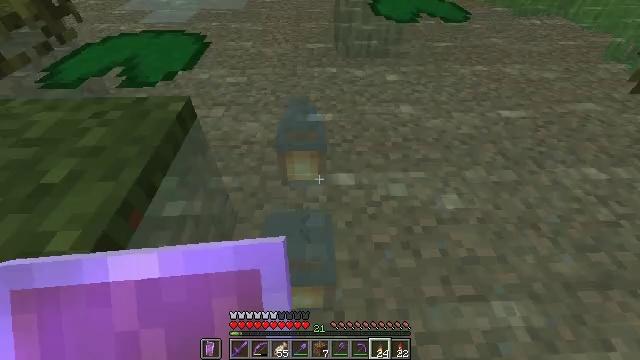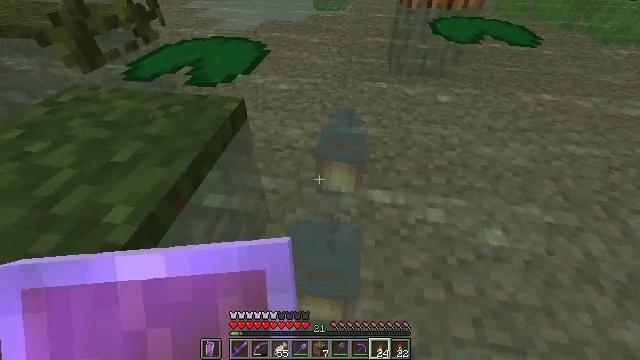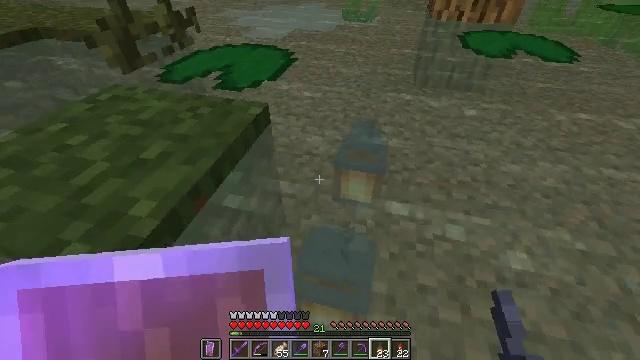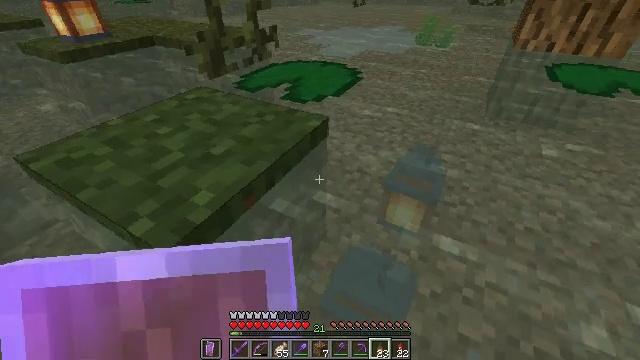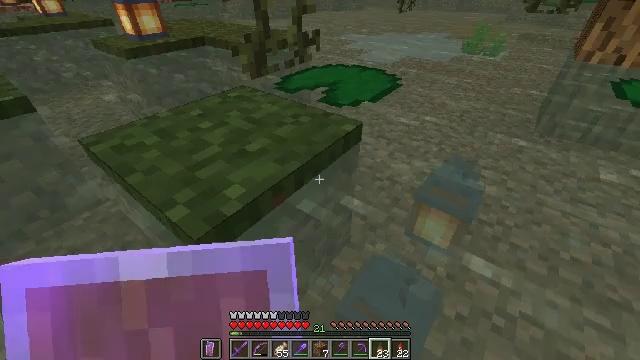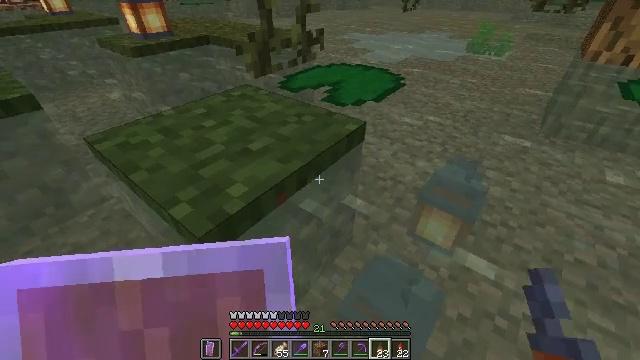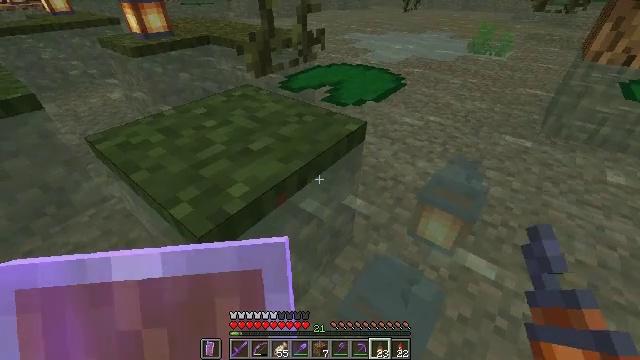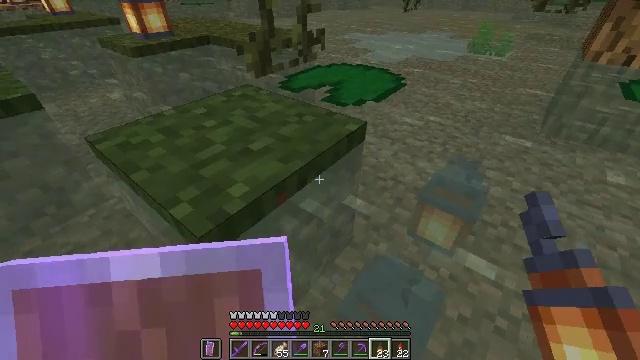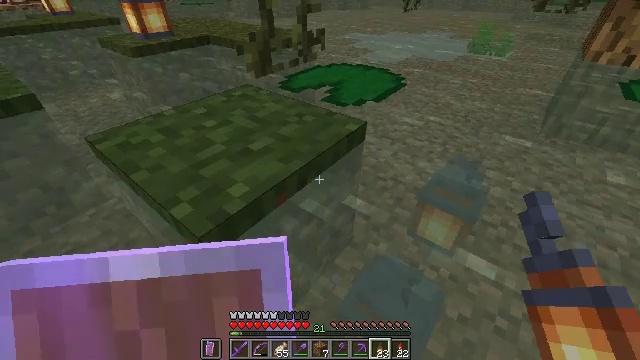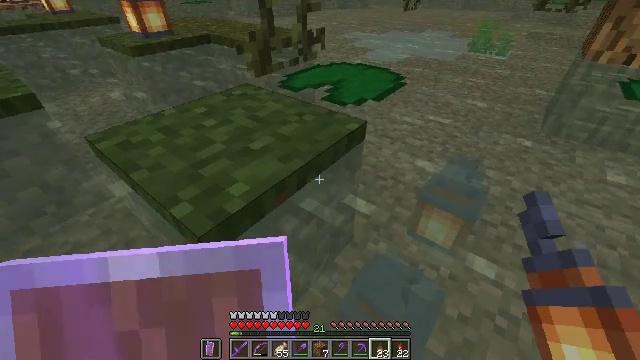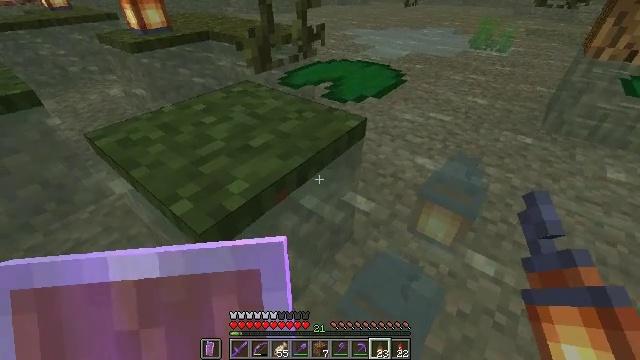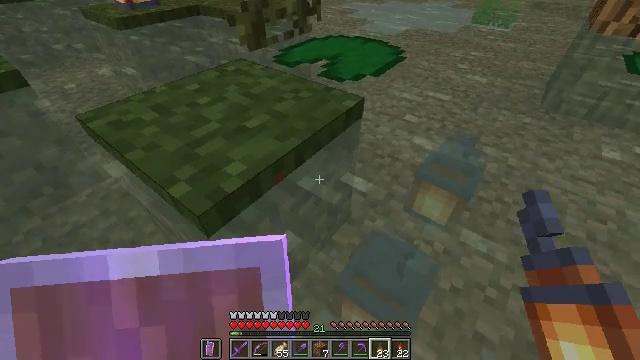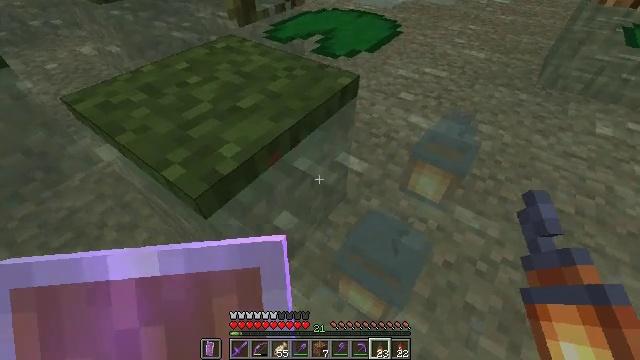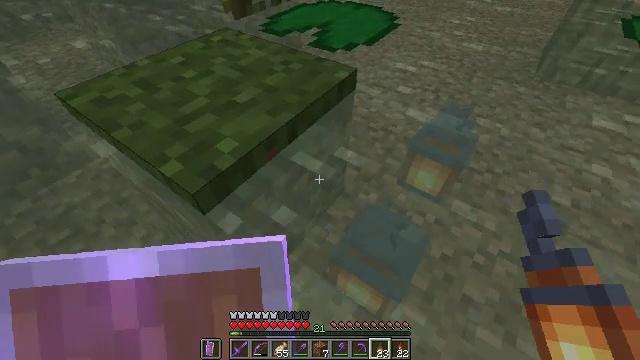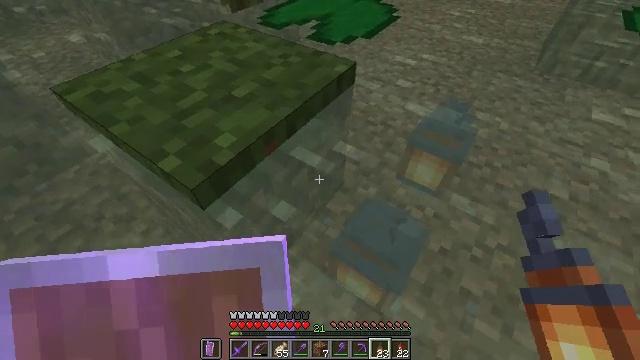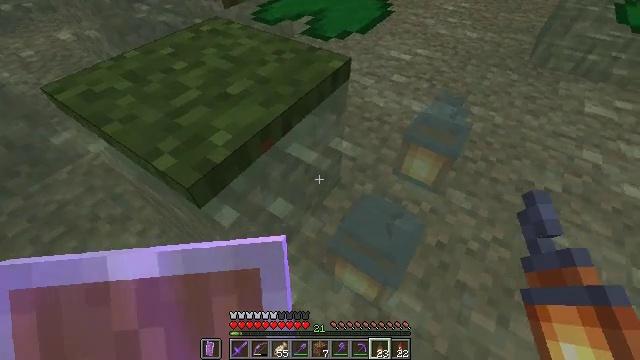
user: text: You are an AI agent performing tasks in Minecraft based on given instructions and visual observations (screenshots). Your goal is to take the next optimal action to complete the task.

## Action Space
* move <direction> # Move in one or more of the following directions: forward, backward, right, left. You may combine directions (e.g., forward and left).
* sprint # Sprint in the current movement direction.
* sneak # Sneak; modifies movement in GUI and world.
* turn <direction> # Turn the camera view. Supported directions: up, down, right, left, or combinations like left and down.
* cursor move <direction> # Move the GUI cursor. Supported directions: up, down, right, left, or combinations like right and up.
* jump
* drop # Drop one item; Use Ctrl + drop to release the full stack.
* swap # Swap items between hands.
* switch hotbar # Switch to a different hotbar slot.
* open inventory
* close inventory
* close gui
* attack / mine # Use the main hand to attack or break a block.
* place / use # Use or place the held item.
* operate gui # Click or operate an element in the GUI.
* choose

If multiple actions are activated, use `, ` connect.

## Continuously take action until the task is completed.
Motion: motion action
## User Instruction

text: Attack the lantern to recycle it.
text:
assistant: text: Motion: turn left and up
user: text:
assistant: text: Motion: turn left and up
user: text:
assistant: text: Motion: turn left and up
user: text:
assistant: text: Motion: turn left
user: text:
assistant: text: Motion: no_op
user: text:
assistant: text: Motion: no_op
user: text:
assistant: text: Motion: no_op
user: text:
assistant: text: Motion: no_op
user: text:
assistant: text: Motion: no_op
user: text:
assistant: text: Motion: no_op
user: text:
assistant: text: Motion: turn down
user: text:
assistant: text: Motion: turn right and down
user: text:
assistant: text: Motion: turn down
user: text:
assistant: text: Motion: turn down
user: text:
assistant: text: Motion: turn right
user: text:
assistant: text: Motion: turn right
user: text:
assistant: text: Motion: turn right and down
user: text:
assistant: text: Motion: turn right
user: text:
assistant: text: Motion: no_op
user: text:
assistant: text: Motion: no_op
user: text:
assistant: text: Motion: no_op
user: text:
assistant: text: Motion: no_op
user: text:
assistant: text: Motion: no_op
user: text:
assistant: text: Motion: turn right and down
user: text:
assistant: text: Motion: no_op
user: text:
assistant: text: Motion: no_op
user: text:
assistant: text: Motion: no_op
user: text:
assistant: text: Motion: no_op
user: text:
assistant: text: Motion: no_op
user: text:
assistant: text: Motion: no_op